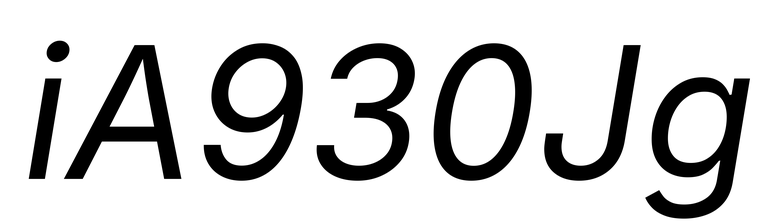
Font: Inter-Italic_Italic